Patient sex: M
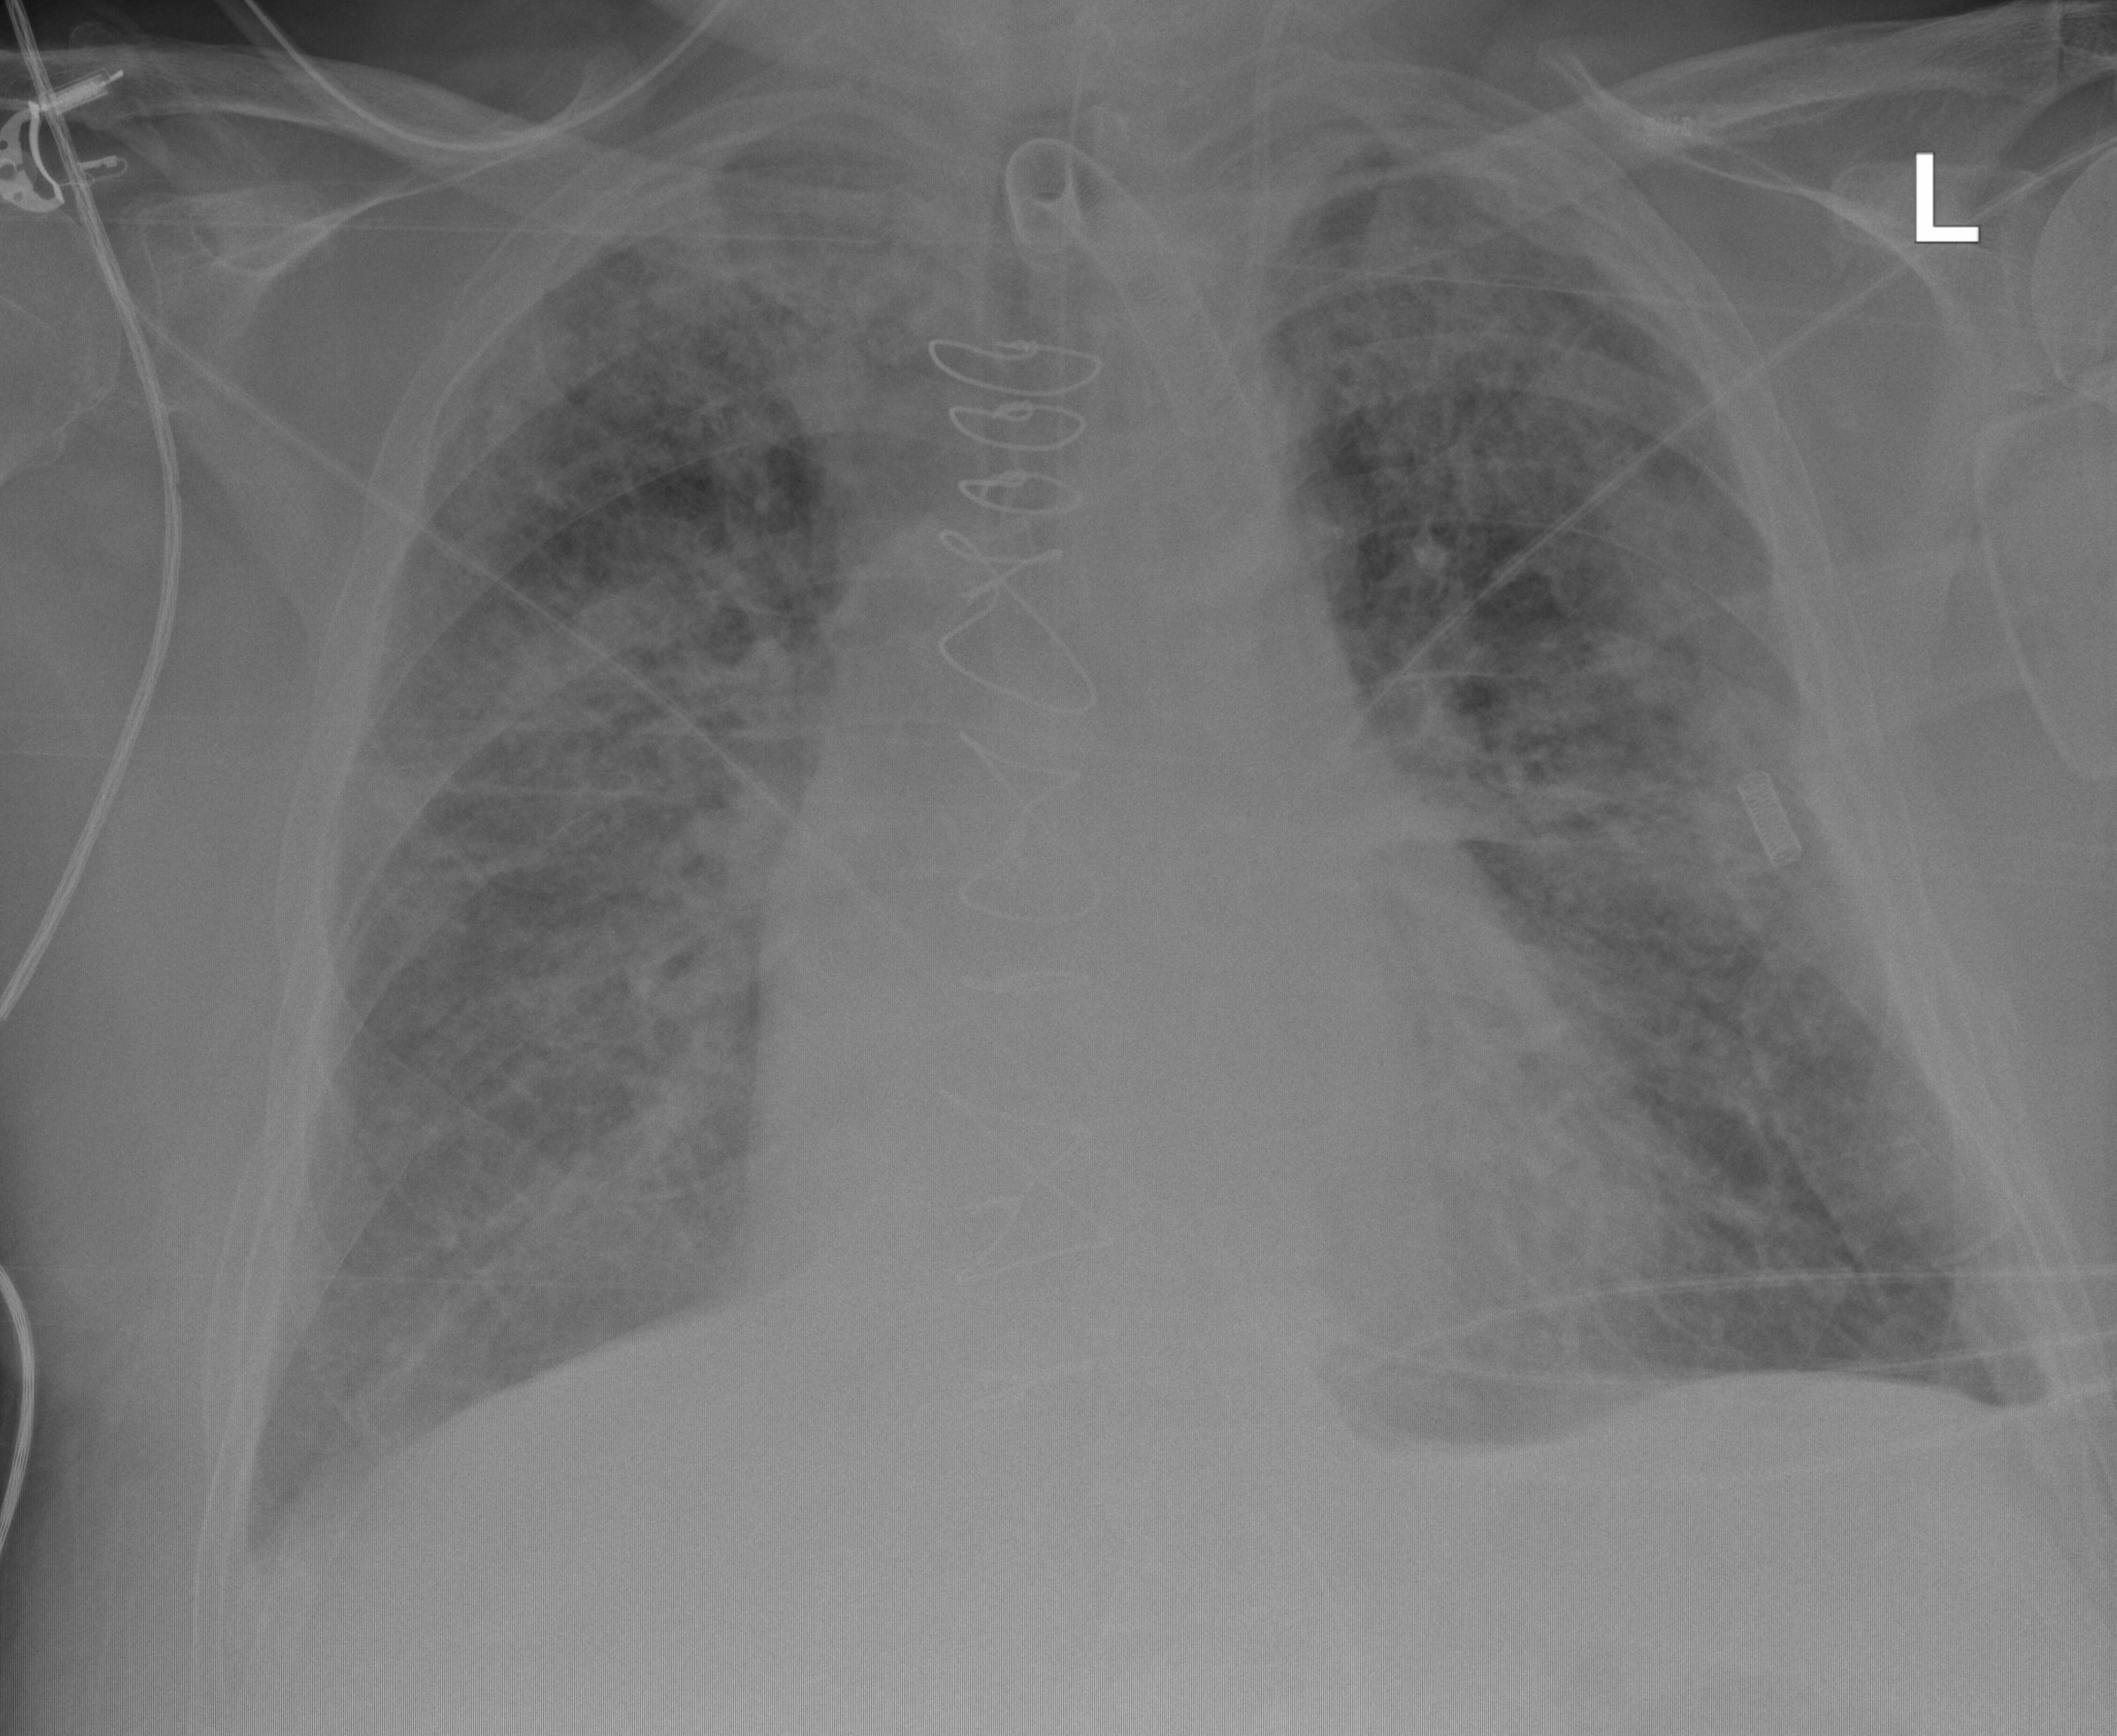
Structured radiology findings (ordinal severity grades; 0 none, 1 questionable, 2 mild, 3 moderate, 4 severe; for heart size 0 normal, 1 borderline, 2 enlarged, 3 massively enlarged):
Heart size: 1
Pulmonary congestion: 2
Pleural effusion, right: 0
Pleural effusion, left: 0
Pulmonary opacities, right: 3
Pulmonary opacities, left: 3
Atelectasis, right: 2
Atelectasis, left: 2